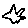
Label: star